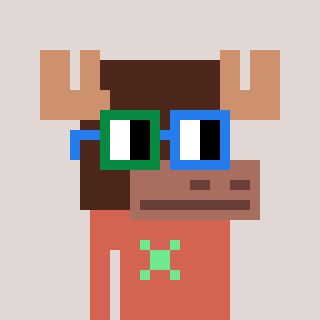
a pixel art character with square green and blue glasses, a moose-shaped head and a peachy-colored body on a warm background